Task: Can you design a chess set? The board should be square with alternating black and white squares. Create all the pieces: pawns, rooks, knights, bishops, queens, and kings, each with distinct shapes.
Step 3116:
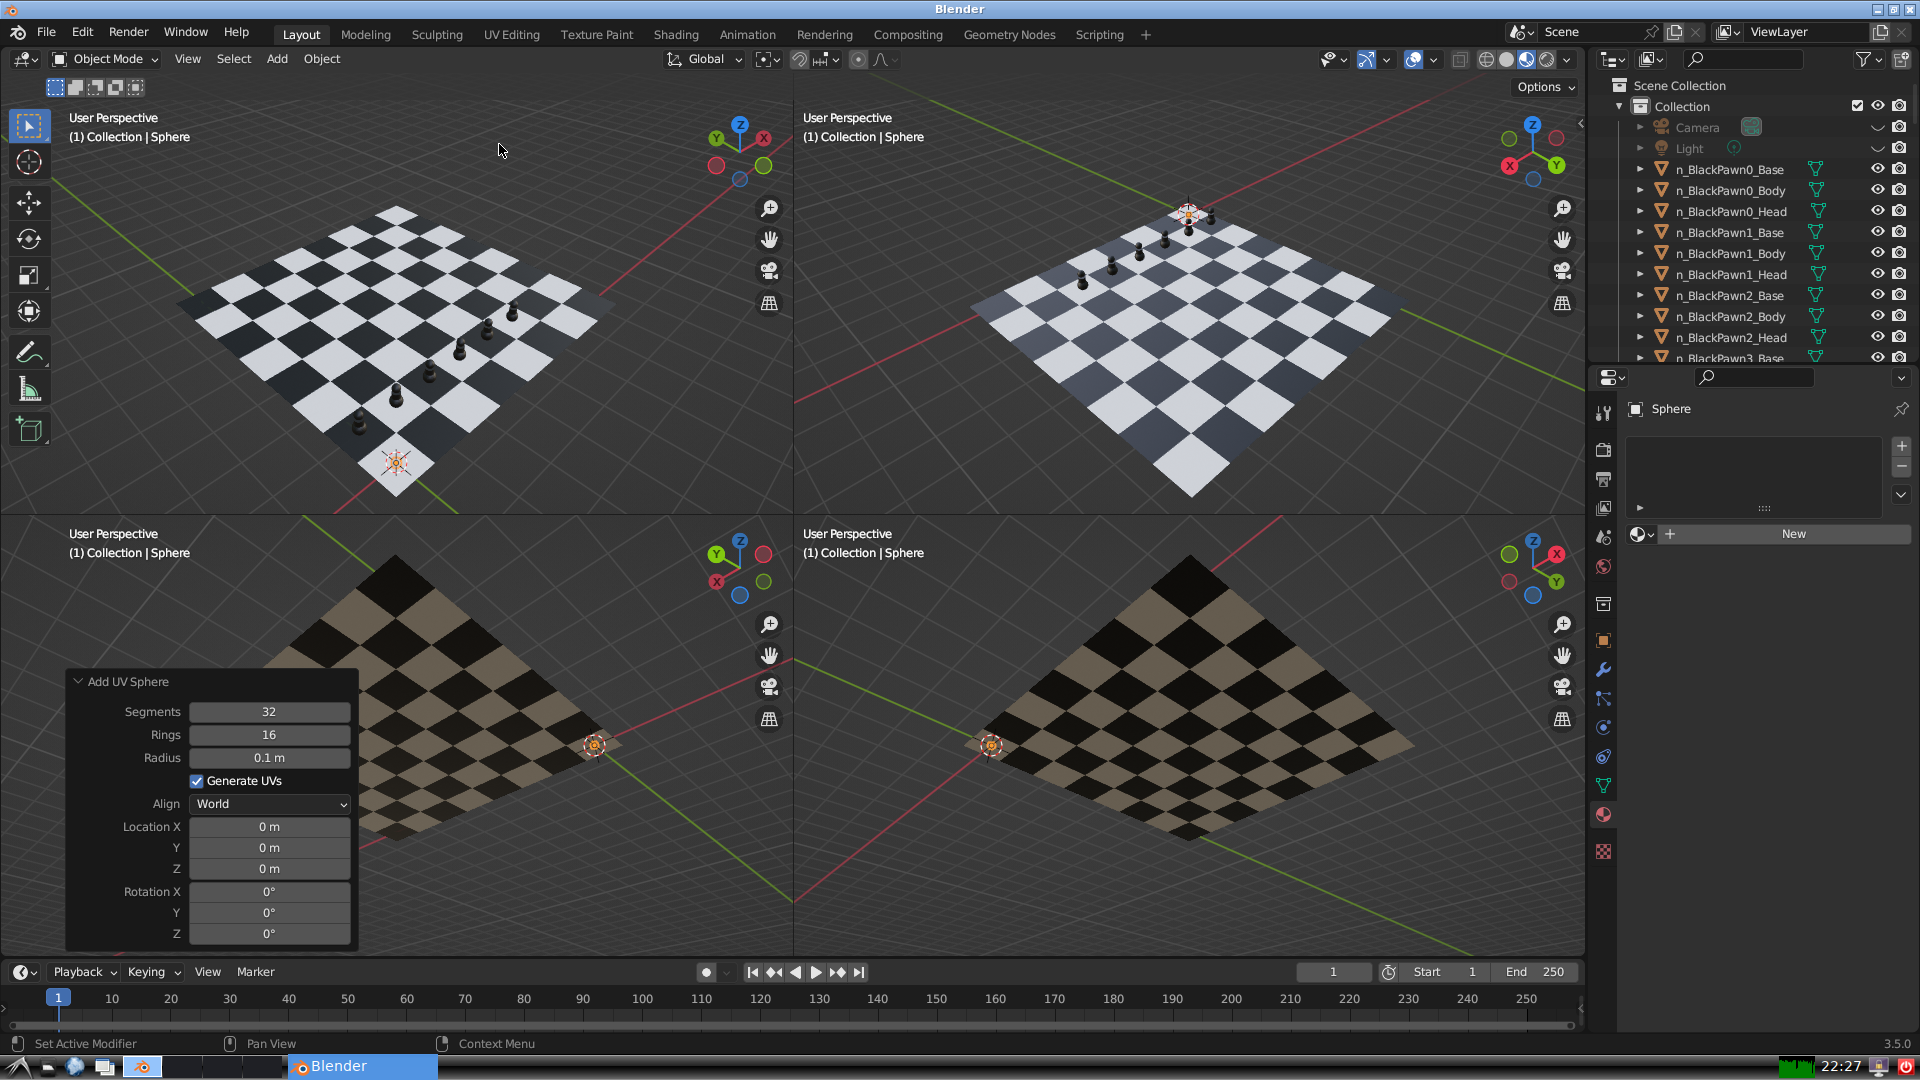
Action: {"mouse_move": [270, 758]}